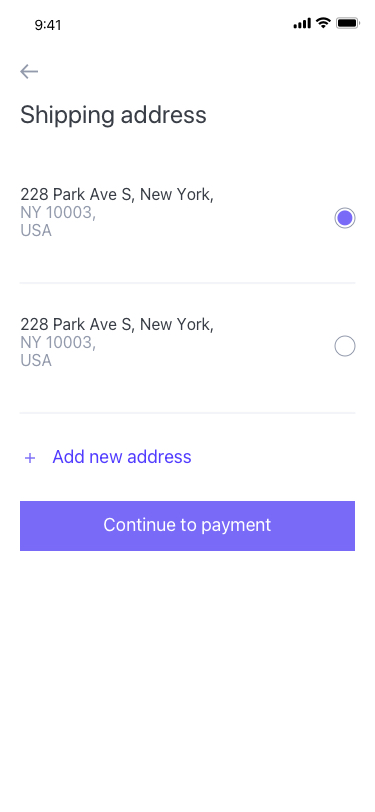
Text in this UI design:
Add new address
228 Park Ave S, New York, NY 10003,
USA
228 Park Ave S, New York, NY 10003,
USA
Shipping address